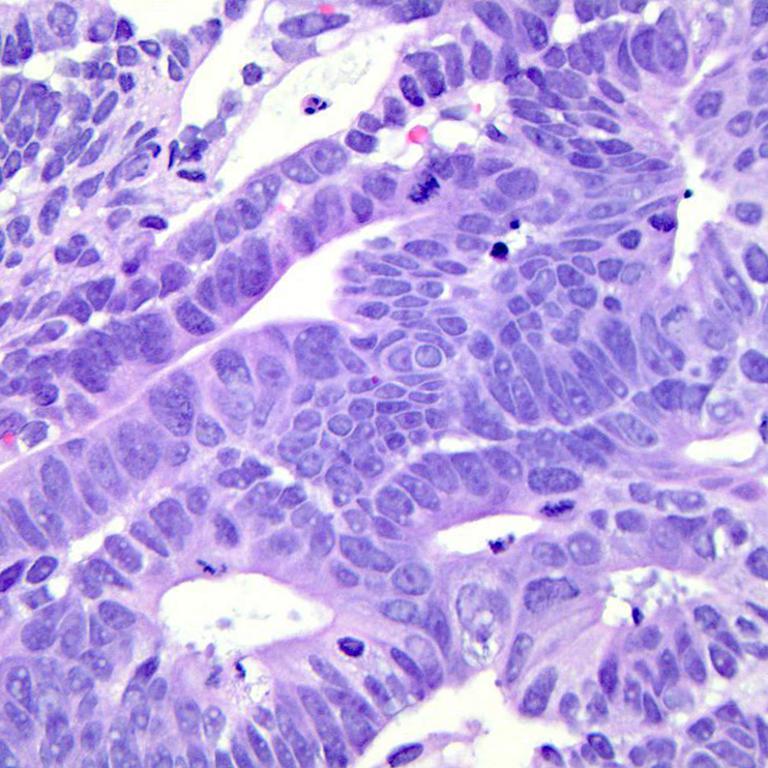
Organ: colon
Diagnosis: adenocarcinomas